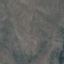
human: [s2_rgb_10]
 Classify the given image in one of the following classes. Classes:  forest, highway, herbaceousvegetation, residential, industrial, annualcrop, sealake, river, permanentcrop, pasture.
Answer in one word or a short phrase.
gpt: HerbaceousVegetation